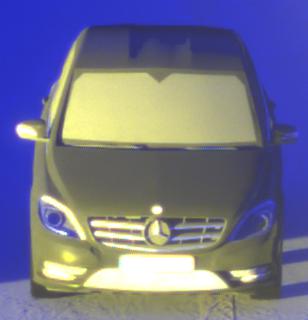
Make: Mercedes-Benz
Model: B 180 BlueEFFICIENCY
Detailed model: B-Class (246)
Model produced from: 2011/11
Model produced until: 2012/10
Doors: 5
Color: black
Road condition: dry road
Daytime: sunrise or sunset
Contrast: high contrast